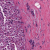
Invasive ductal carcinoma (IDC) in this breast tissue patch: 0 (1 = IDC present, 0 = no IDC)